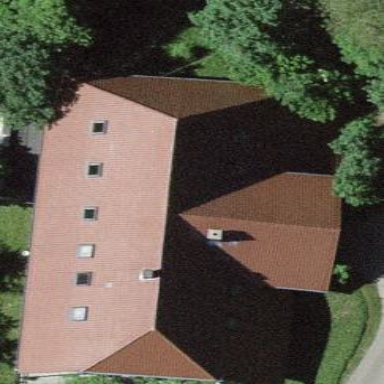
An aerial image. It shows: Farm building.